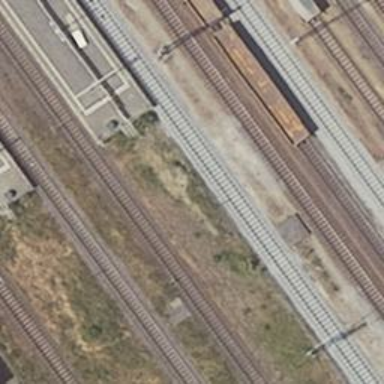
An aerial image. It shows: Railway signal.